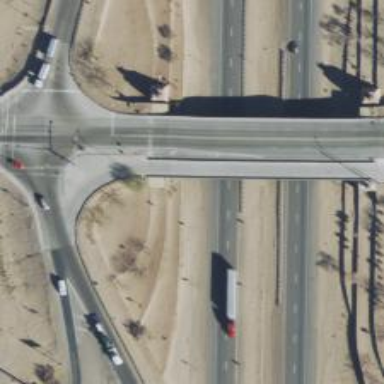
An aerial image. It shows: Bridge over tertiary link road with frontage road.